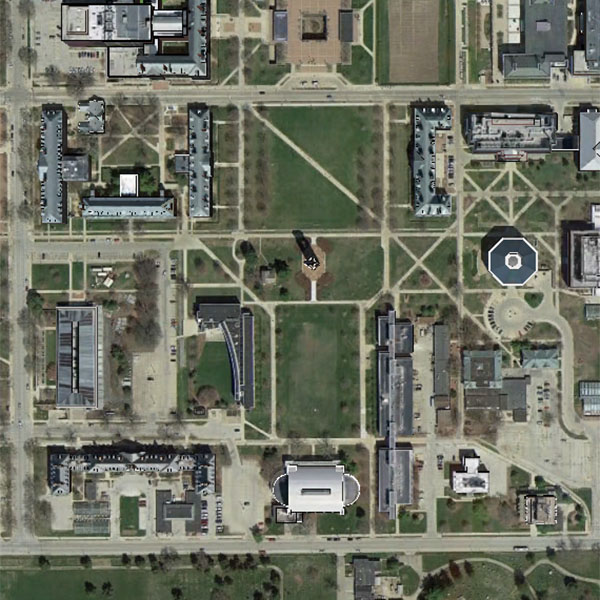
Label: School